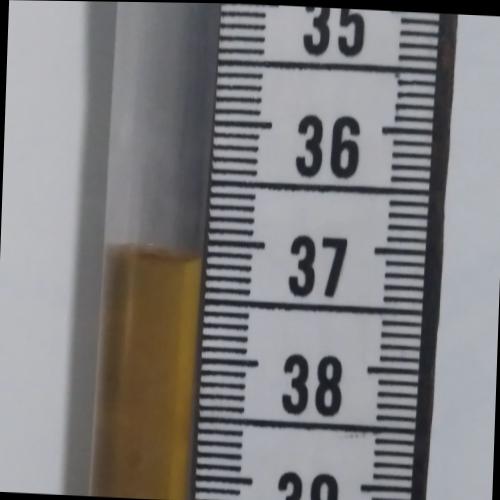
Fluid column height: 37.1 cm